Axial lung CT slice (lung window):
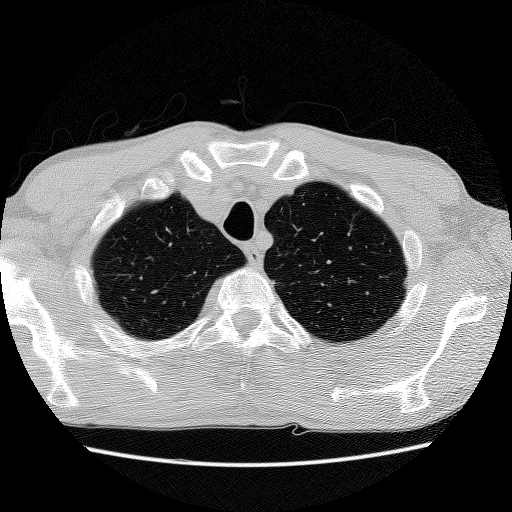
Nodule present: no